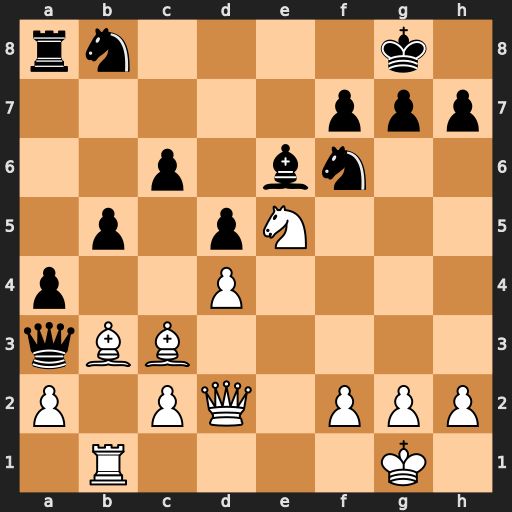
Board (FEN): rn4k1/5ppp/2p1bn2/1p1pN3/p2P4/qBB5/P1PQ1PPP/1R4K1
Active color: w
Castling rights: -
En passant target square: -
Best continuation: Bb4 Ne4 Qe1 axb3 Bxa3